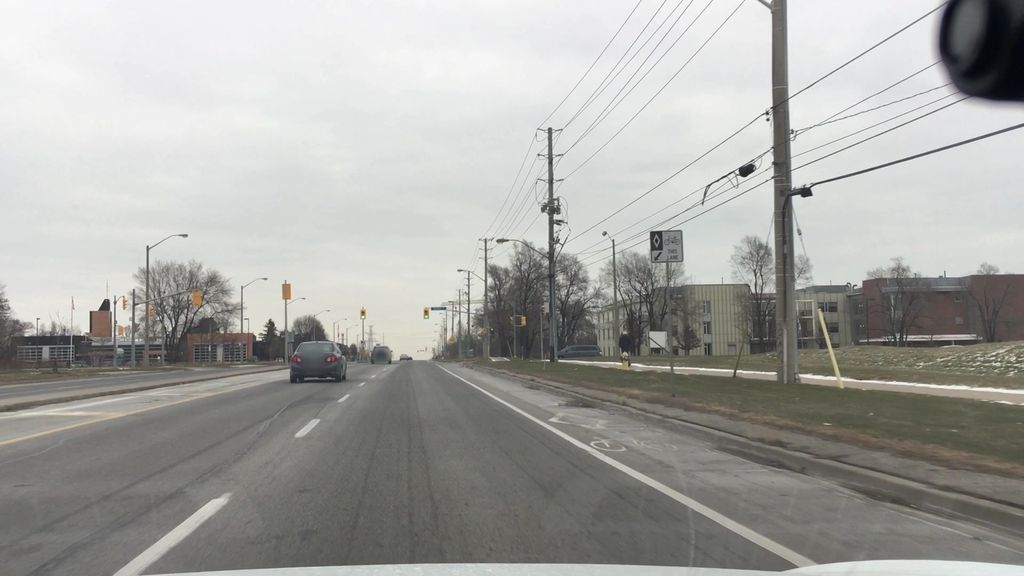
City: toronto